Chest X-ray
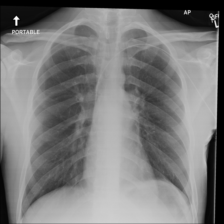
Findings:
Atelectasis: negative
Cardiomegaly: negative
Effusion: negative
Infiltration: negative
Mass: negative
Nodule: negative
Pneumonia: negative
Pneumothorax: negative
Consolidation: negative
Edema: negative
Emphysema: negative
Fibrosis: negative
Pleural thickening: negative
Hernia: negative